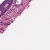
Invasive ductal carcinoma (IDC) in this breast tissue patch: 0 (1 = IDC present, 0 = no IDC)